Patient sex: F
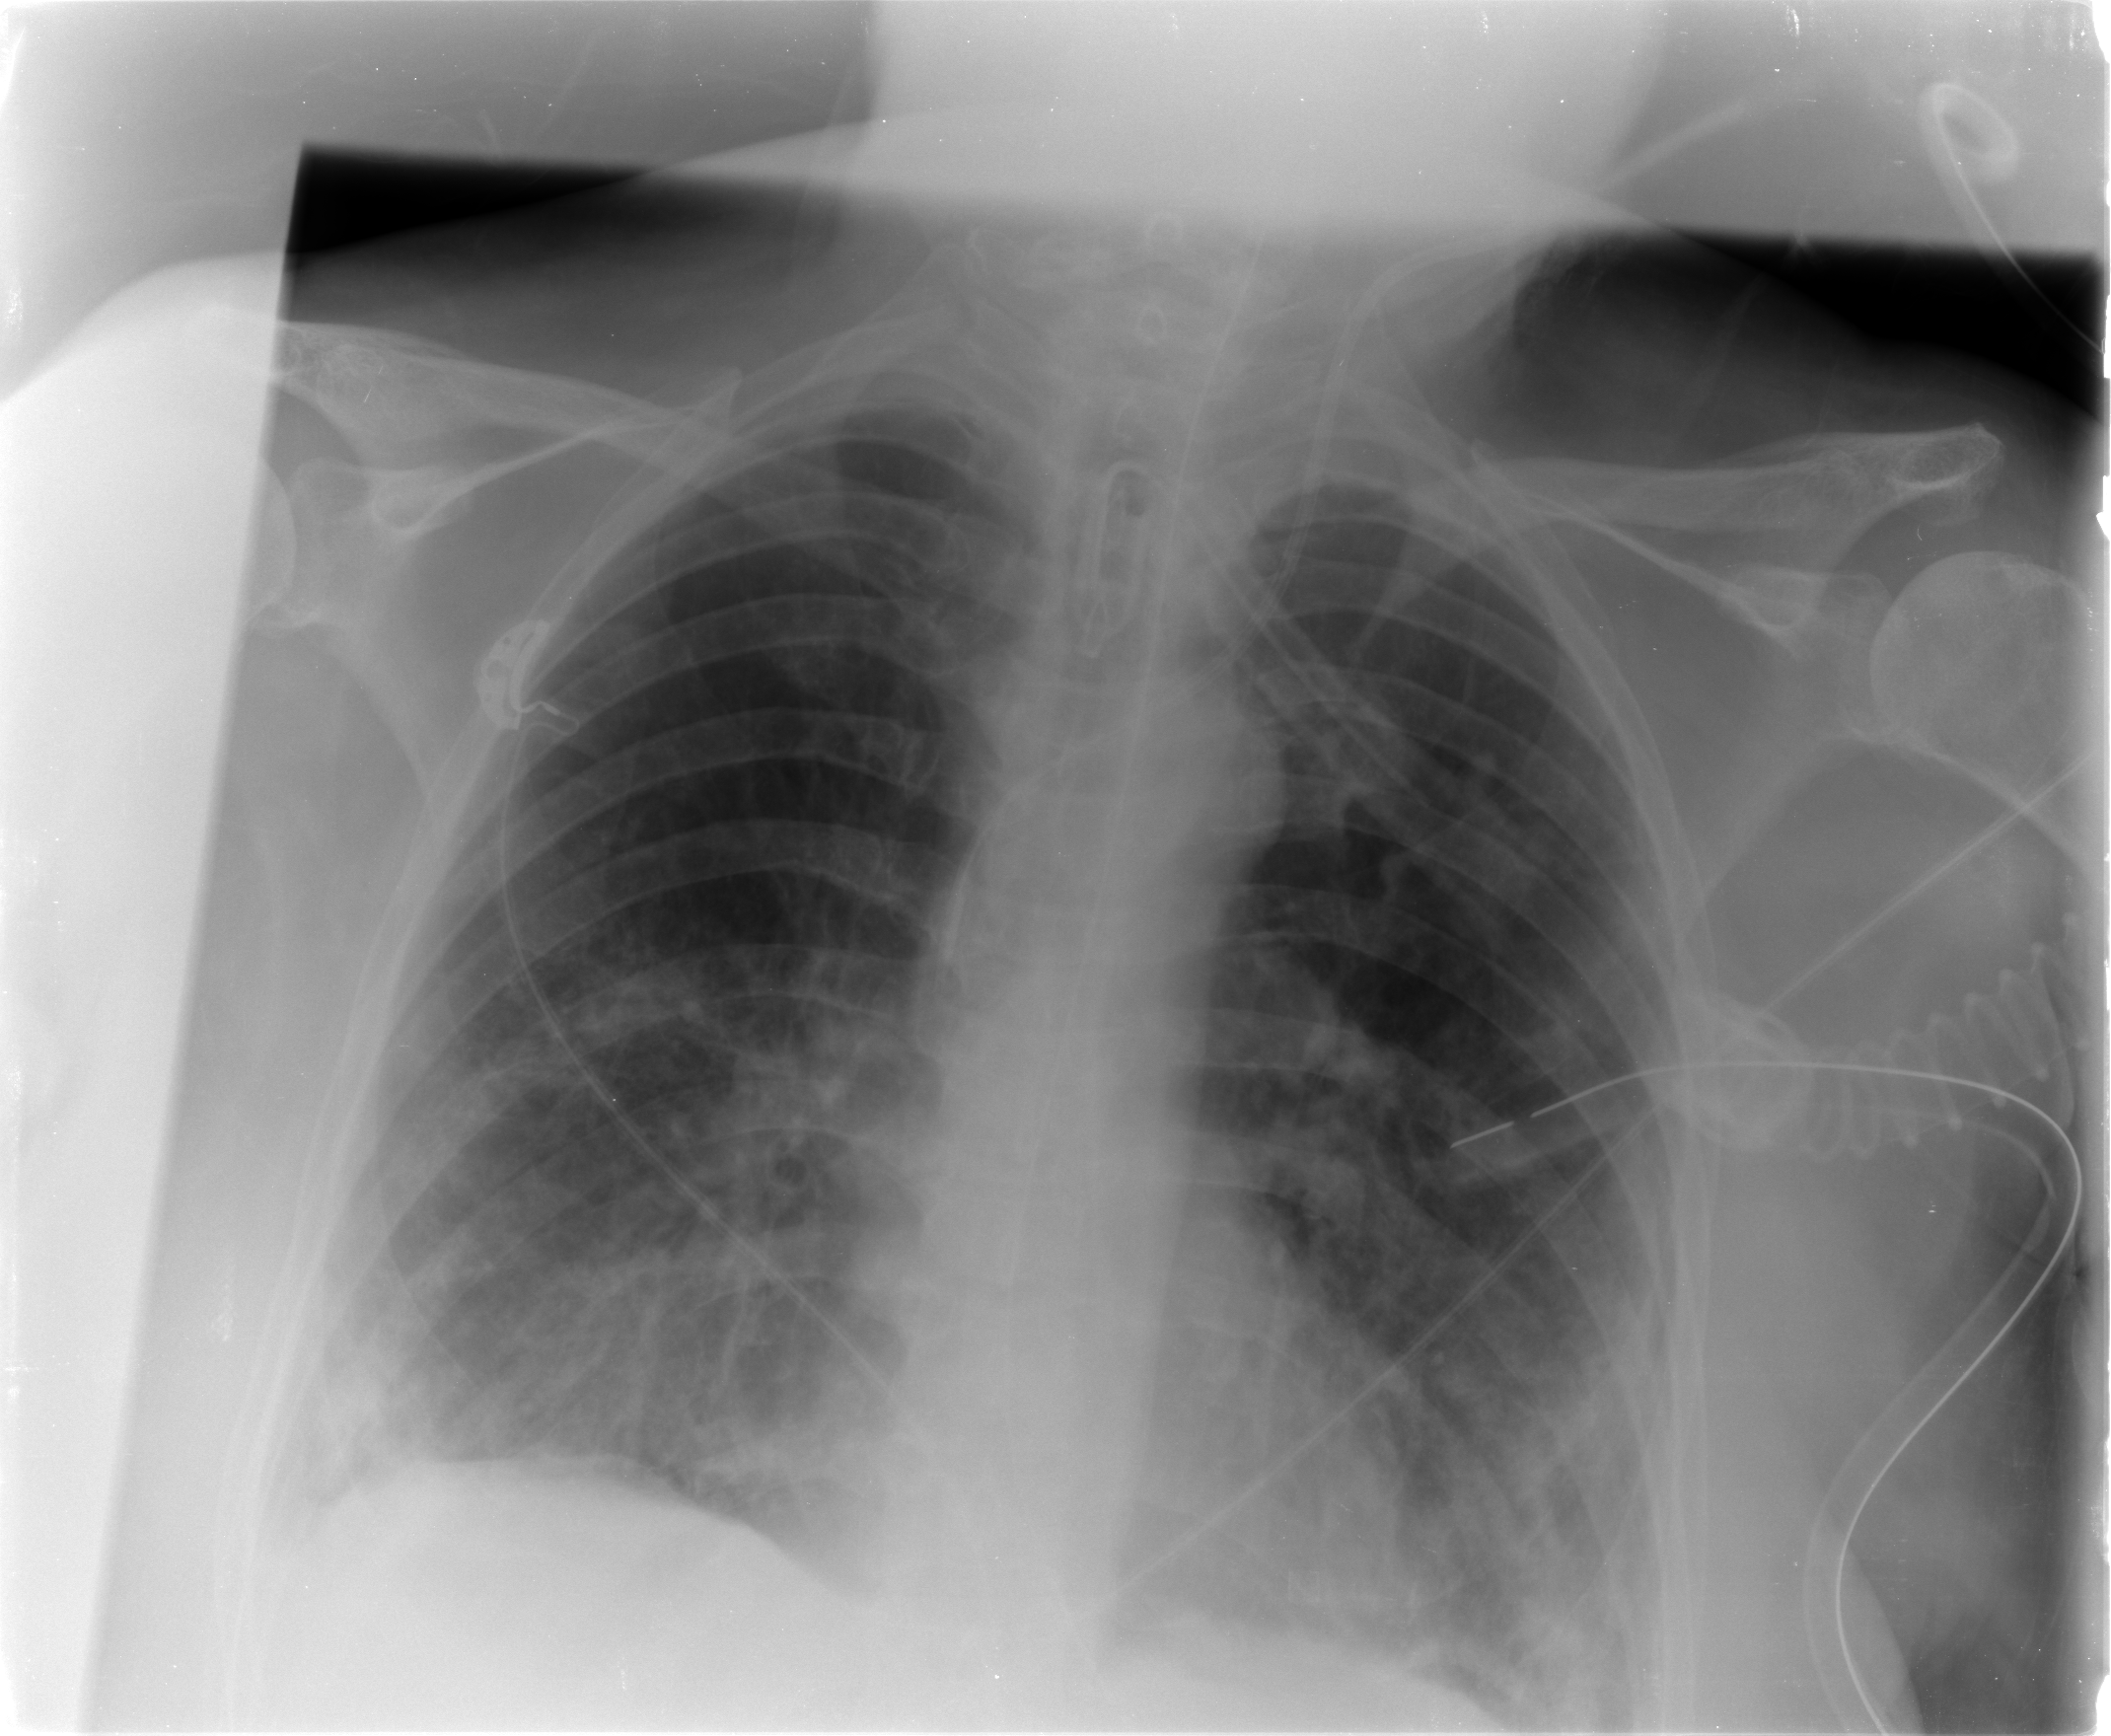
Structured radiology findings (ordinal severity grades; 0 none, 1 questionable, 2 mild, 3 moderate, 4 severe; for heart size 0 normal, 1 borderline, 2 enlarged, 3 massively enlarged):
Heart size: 0
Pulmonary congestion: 0
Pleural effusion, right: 1
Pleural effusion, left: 0
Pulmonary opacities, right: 1
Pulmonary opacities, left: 0
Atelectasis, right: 2
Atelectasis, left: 2